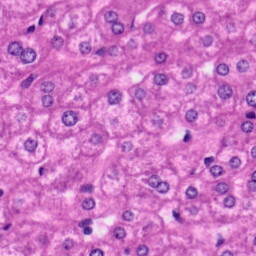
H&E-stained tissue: Liver